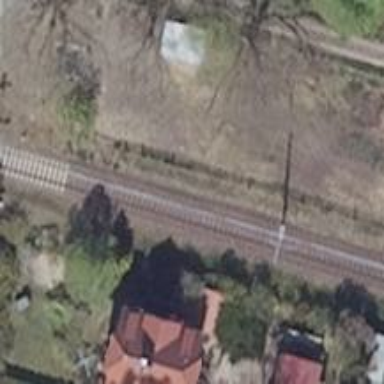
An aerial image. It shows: Railway signal.